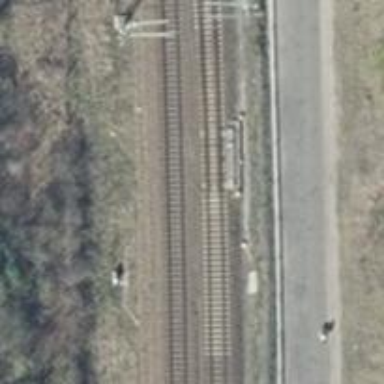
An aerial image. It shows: Railway switch.